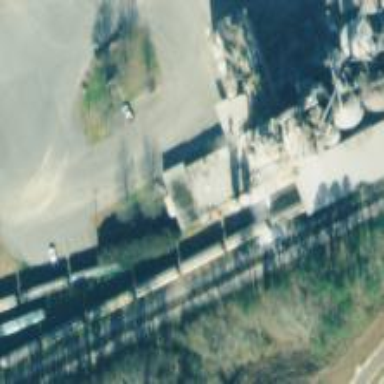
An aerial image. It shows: Rail spur service.